Aerial crown-view tile of a tropical tree (Barro Colorado Island, Panama), acquired 20241014:
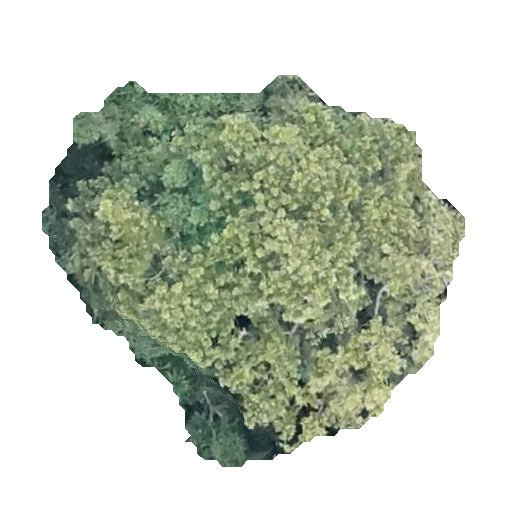
Species: Anacardium excelsum
GBIF accepted scientific name: Anacardium excelsum
Crown area: 175.332 m²